Question: I am having some problems with this histogram.
I am running a certain number of beta simulations. Then I store the sum of the results into an array. Then i graph the array with an histogram, which obviously distributes as a normal curve. Now what i want to do is to take mean and standard deviation of this histagram, and graph on the top of it the corrispective normal distribution.
this is the code i got so far:
'''
simulation = function (n,days,alpha,beta,limsx,limdx) {
vec= rep(NA, n)
for (i in 1:n) {
w=rbeta(days,alpha,beta,ncp=0)
vec[i] = sum(limsx+w*(limdx-limsx))
}
hh=hist(
vec,
breaks=round(n/10),
freq=TRUE,
xlim=c(
floor(min(vec)),
ceiling(max(vec)),
col="grey"
)
sample_mean=mean(vec)
sample_sd=sd(vec)
ss=sum (diff (hh$breaks)*hh$counts)
curve(
dnorm(
x/(limdx-limsx),
mean(vec),
sd(vec),
)*ss/(limdx-limsx),
add=TRUE,
col="red"
)
}
'''
As a result i obtain this
The flat line on the bottom should be my normal distribution.
Can anyone make it work and tell me what i was doing wrong?
Thank you very much in advance and sorry if the question is silly: i am a beginner with R and doing my dissertation that is due soon, so i really can't go through every aspect of R.
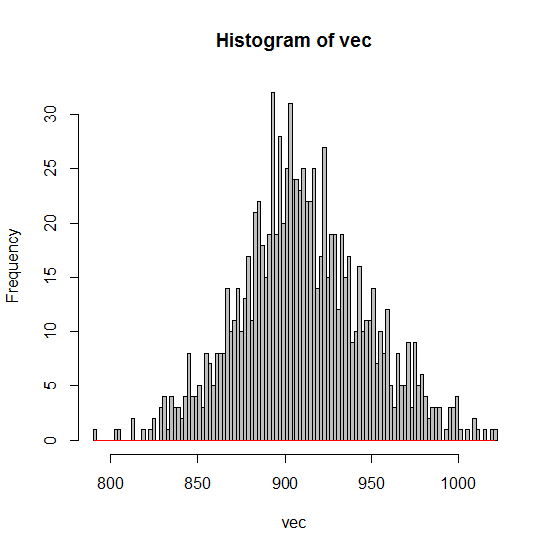
Answer: Your problem is just scaling!
You just have to change the 'freq' parameter of 'hist' from 'TRUE' to 'FALSE':
'''
hh=hist(
vec,
breaks=round(n/10),
freq=FALSE,
xlim=c(
floor(min(vec)),
ceiling(max(vec)),
col="grey"
'''
)
By doing so, you plot in y-axis the density rather than the frequency (number of appearance of each bin).